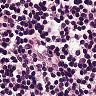
Metastatic tissue present: no